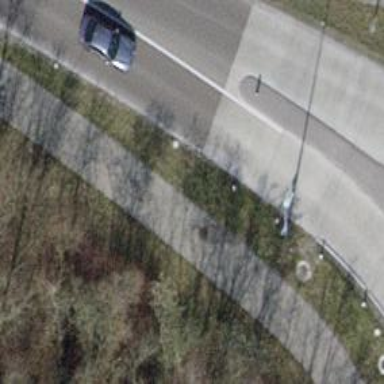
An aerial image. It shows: Asphalt cycleway.